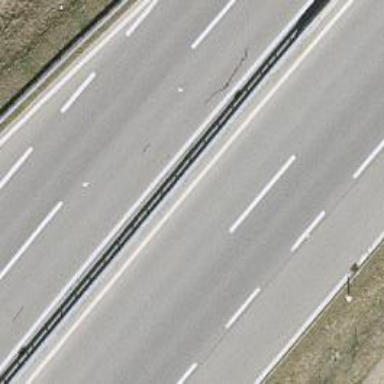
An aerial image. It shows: View of motorway.